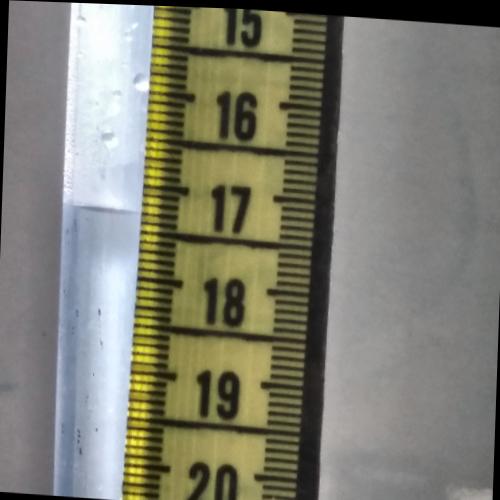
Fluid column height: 17.3 cm